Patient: sex M, age 72
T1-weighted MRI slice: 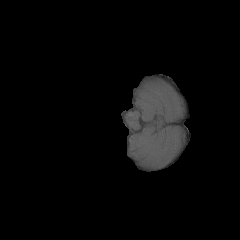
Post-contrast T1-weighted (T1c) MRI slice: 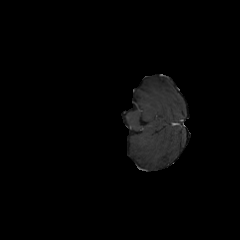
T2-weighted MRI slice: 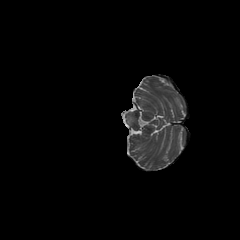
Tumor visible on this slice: no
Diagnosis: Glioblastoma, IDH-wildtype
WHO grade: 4